Question: I am having an issue with Ipython - Numpy. I want to do the following operation:
'''
x^T.x
'''
with  and x^T the transpose operation on vector x. x is extracted from a txt file with the instruction:
'''
x = np.loadtxt('myfile.txt')
'''
The problem is that if i use the transpose function
'''
np.transpose(x)
'''
and uses the shape function to know the size of x, I get the same dimensions for x and x^T. Numpy gives the size with a L uppercase indice after each dimensions. e.g.
'''
print x.shape
print np.transpose(x).shape
(3L, 5L)
(3L, 5L)
'''
Does anybody know how to solve this, and compute x^T.x as a matrix product?
Thank you!
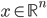
Answer: As explained by others, transposition won't "work" like you want it to for 1D arrays.
You might want to use 'np.atleast_2d' to have a consistent scalar product definition:
'''
def vprod(x):
y = np.atleast_2d(x)
return np.dot(y.T, y)
'''